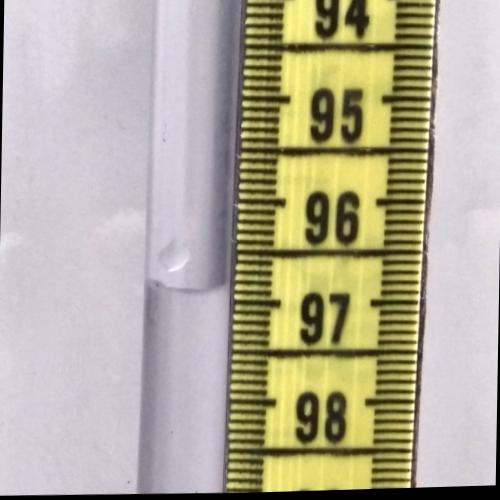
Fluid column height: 96.9 cm